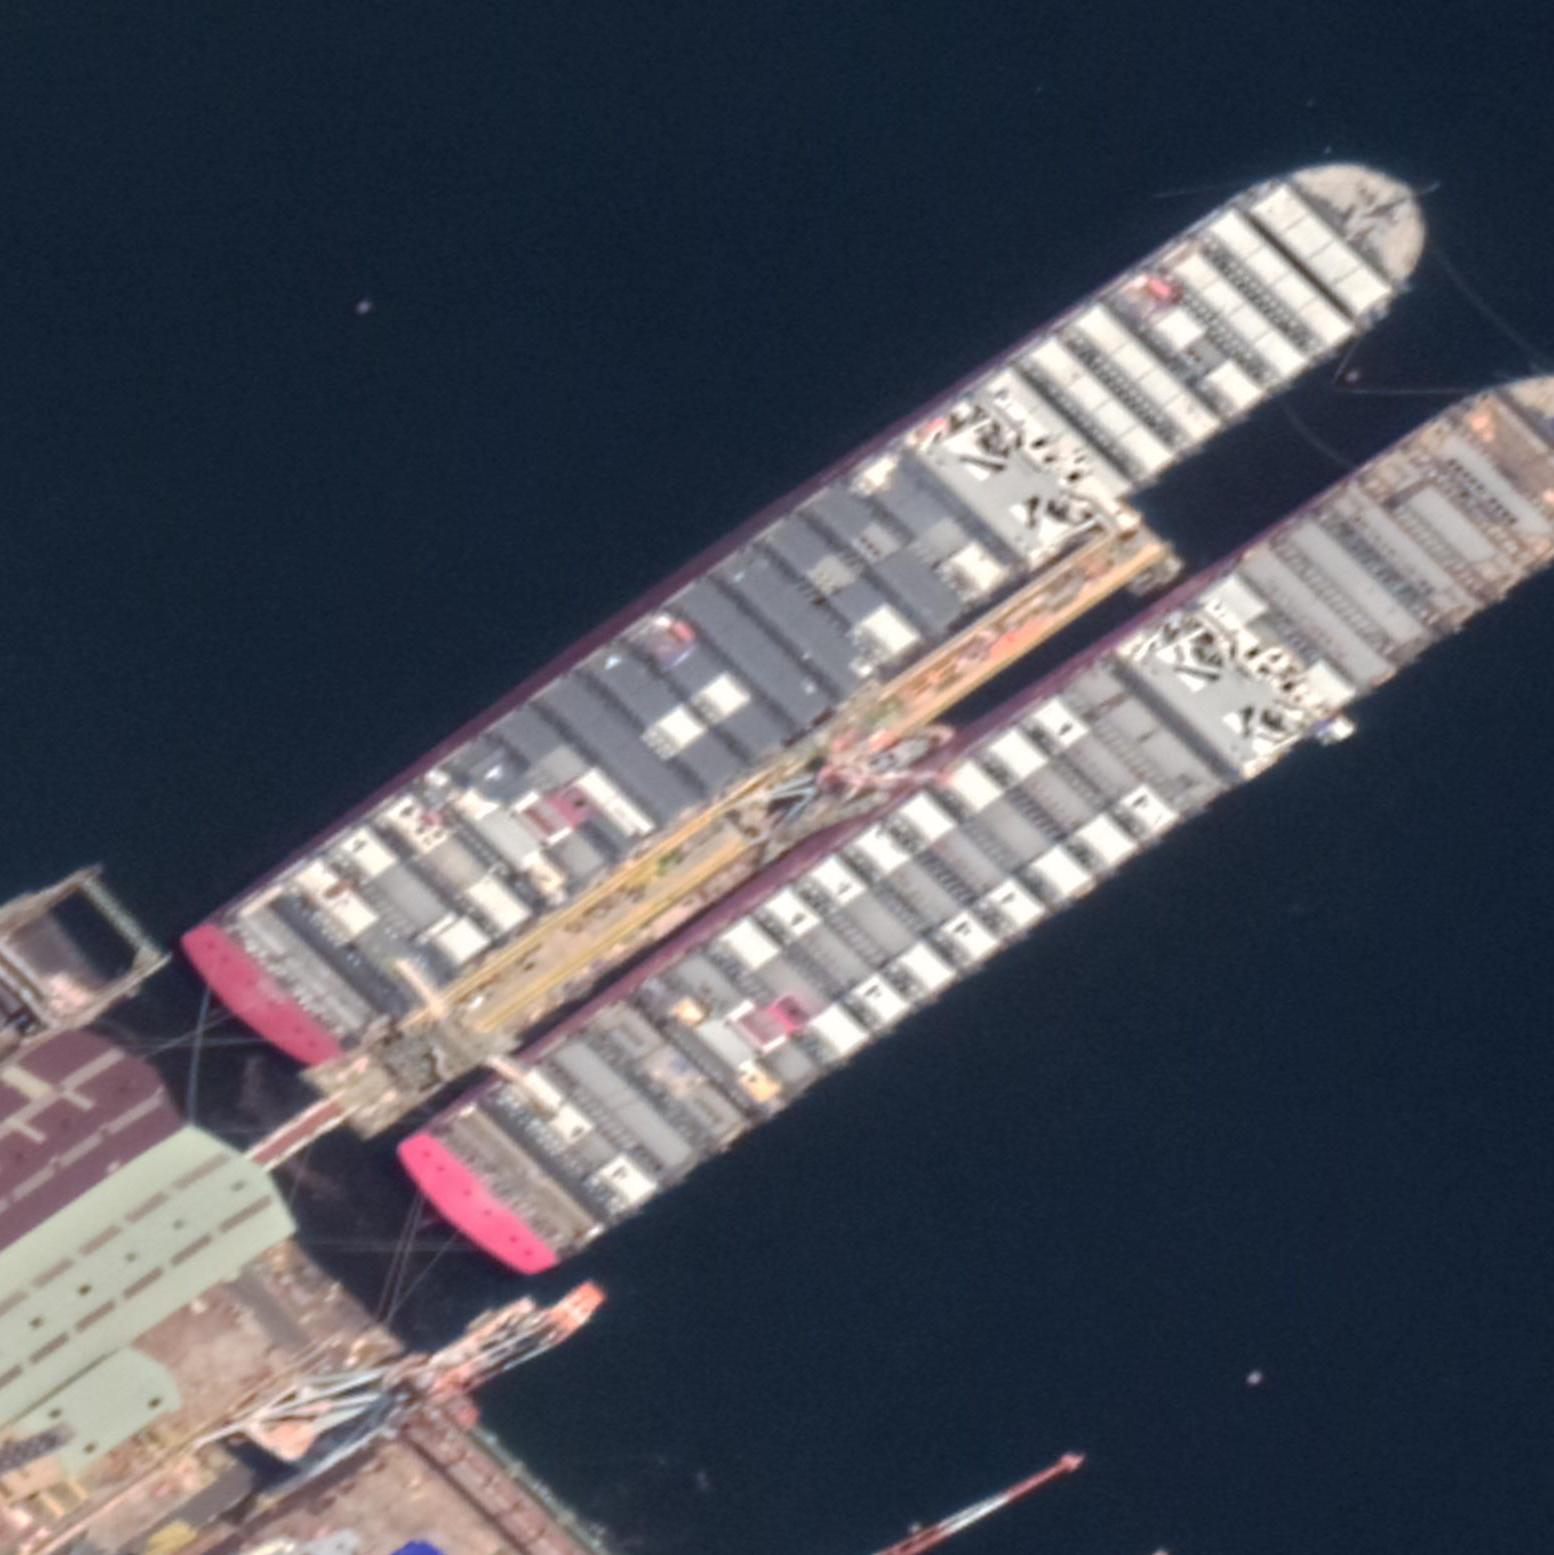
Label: civil